Question: I have an Abstract type called Product, and five "Types" that inherit from Product in a table per type hierarchy fashion as below:

I want to get all of the information for all of the Products, including a smattering of properties from the different objects that inherit from products to project them into a new class for use in an MVC web page. My linq query is below:
'''
//Return the required products
var model = from p in Product.Products
where p.archive == false && ((Prod_ID == 0) || (p.ID == Prod_ID))
select new SearchViewModel
{
ID = p.ID,
lend_name = p.Lender.lend_name,
pDes_rate = p.pDes_rate,
pDes_details = p.pDes_details,
pDes_totTerm = p.pDes_totTerm,
pDes_APR = p.pDes_APR,
pDes_revDesc = p.pDes_revDesc,
pMax_desc = p.pMax_desc,
dDipNeeded = p.dDipNeeded,
dAppNeeded = p.dAppNeeded,
CalcFields = new DAL.SearchCalcFields
{
pDes_type = p.pDes_type,
pDes_rate = p.pDes_rate,
pTFi_fixedRate = p.pTFi_fixedRate
}
}
'''
The problem I have is accessing the , this is not returned with the Products collection of entities as it is in the super type of Fixed. How do I return the "super" type of Products (Fixed) properties using Linq and the Entity Framework. I actually need to return some fields from all the different supertypes (Disc, Track, etc) for use in calculations. Should I return these as separate Linq queries checking the type of "Product" that is returned?
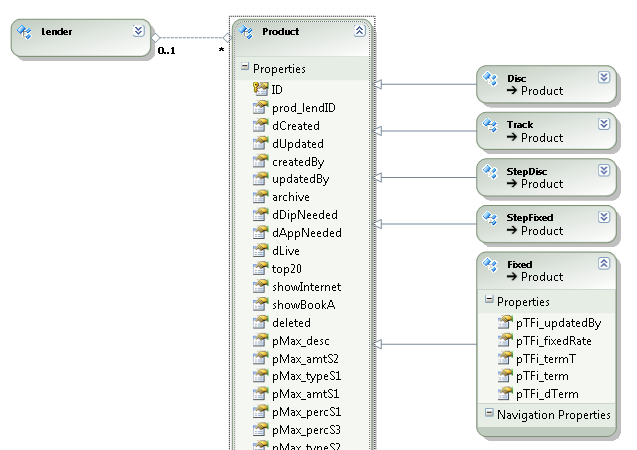
Answer: This is a really good question. I've had a look in the Julie Lerman book and scouted around the internet and I can't see an elegant answer.
If it were me I would create a data transfer object will all the properties of the types and then have a separate query for each type and then union them all up. I would insert blanks into the DTO properies where the properties aren't relevant to that type. Then I would hope that the EF engine makes a reasonable stab at creating decent SQL.
Example
'''
var results = (from p in context.Products.OfType<Disc>
select new ProductDTO {basefield1 = p.val1, discField=p.val2, fixedField=""})
.Union(
from p in context.Products.OfType<Fixed>
select new ProductDTO {basefield1 = p.val1, discField="", fixedField=p.val2});
'''
But that can't be the best answer can it. Is there any others?